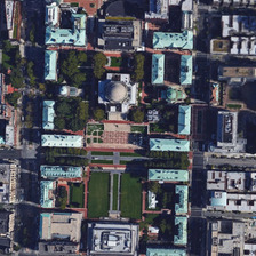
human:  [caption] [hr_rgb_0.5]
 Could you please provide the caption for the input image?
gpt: Opposite the two green playgrounds is a red and white teaching building

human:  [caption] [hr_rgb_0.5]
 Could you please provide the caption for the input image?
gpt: In front of the two green playing fields next door is an alternate red and white teaching building

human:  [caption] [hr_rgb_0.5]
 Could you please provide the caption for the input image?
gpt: The two green playgrounds opposite are red and white.

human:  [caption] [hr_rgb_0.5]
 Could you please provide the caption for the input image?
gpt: The opposite side is the red and white educational building opposite the two green playgrounds

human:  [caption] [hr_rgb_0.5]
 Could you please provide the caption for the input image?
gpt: Ahead, the two Green Fields Side by side is an alternating Red and White Teaching Building